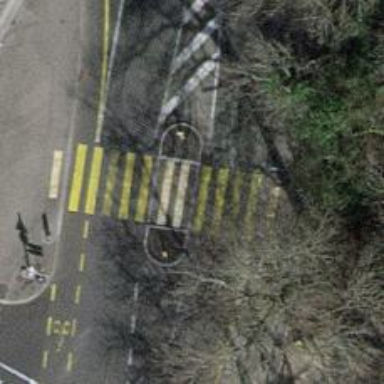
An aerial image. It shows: Uncontrolled road crossing with pedestrian island.